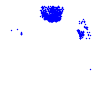
Particle: electron